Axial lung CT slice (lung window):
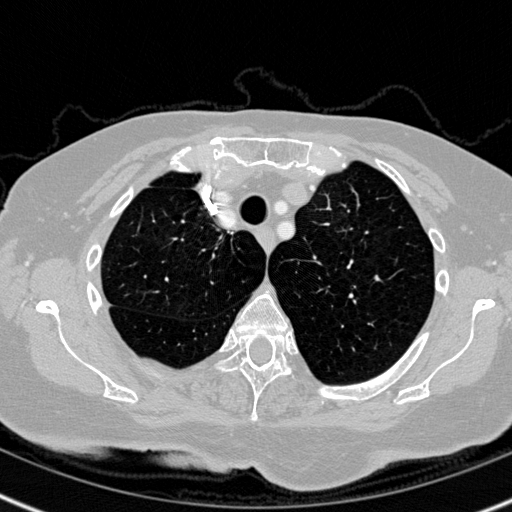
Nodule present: no